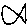
Label: fish